Question: I recently updated my PHPStorm to 2017.1, after the update I saw some new errors pop up.
In this piece of code:
'''
var $find_ean = $('.' + scan_string);
'''
Screenshot of the syntax highlighting

I get this 'an identifier expected' error, to my knowledge concatenating a selector for jQuery is allowed. I have not found the corresponding inspection to disable this or found a proper way to resolve this error. Changing the code to
'''
var selector = '.' + scan_string;
var $find_ean = $(selector);
'''
Removes the error from the inspection, but I'm not really keen on the idea that I have to add in an extra line of code to resolve the inspection.
Which inspection rule is responsible for marking this code as an error?
Is there a proper way of resolving this besides adding in an extra line of code to satisfy the inspection?
- -
If there is any other information needed to find a solution please let me know I will update my question.
Thanks in advance.
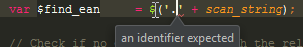
Answer: A lot of people are reporting this kind of issues in JavaScript files - <URL>. Some of them are: "a term expected", "unexpected token", "an identifier expected". These inspection issues are related with PhpStorm 2017.1 version. They should release update 2017.1.1 next week where these issues should be resolved.